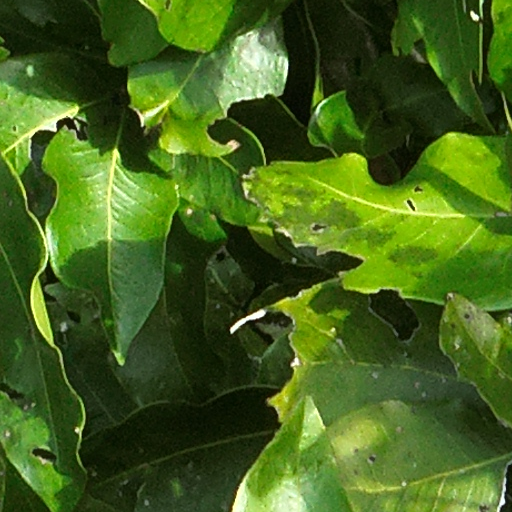
Species: Prioria copaifera
GBIF accepted scientific name: Prioria copaifera
Crown area (m\u00b2): 60.736